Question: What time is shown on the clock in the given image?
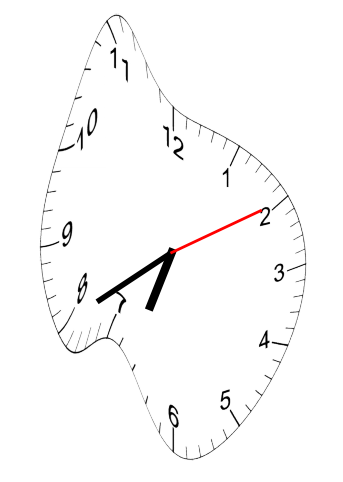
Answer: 06:40:10